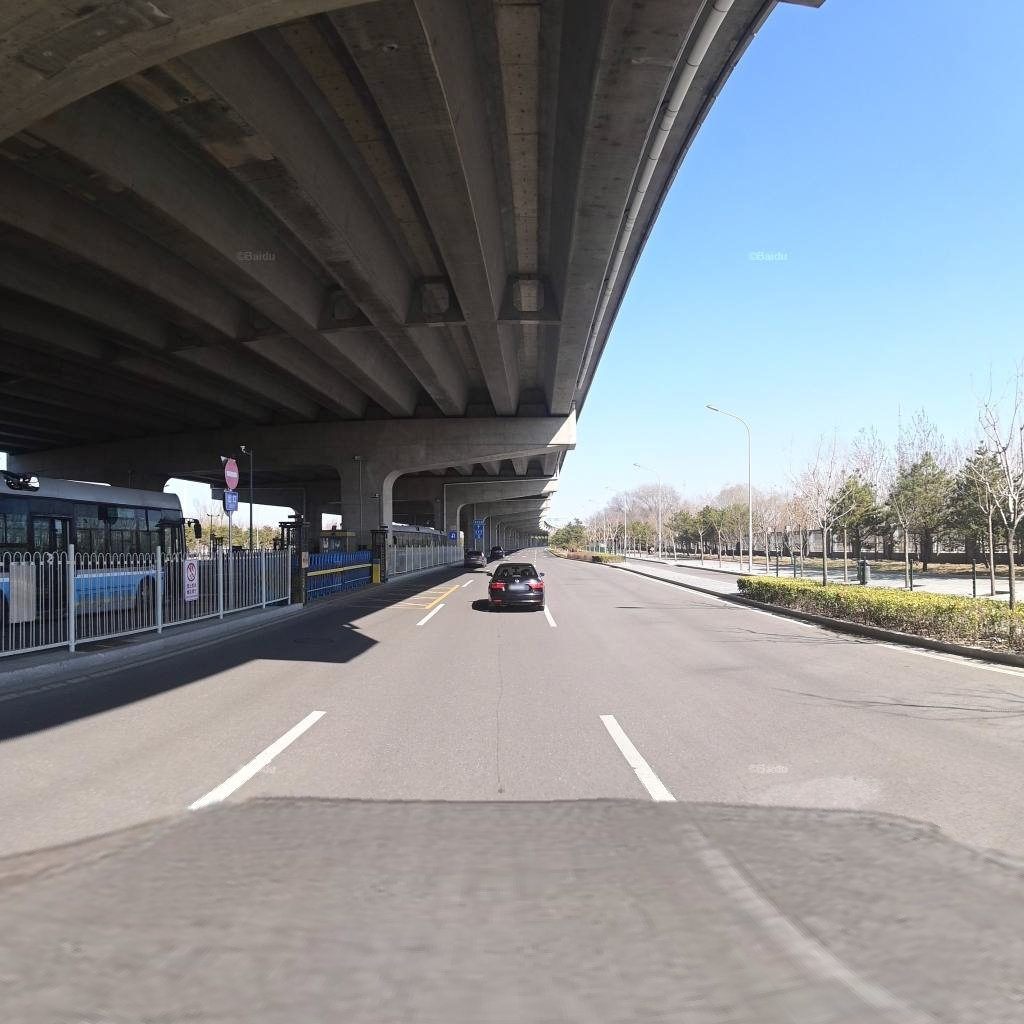
Region: Chaoyang
Road damage annotations: longitudinal crack